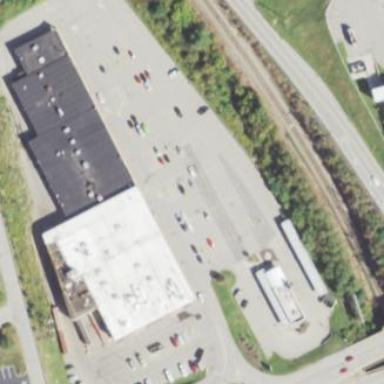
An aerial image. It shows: Retail building.